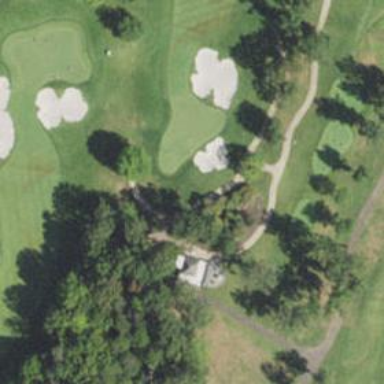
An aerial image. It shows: Pathway for golfing.